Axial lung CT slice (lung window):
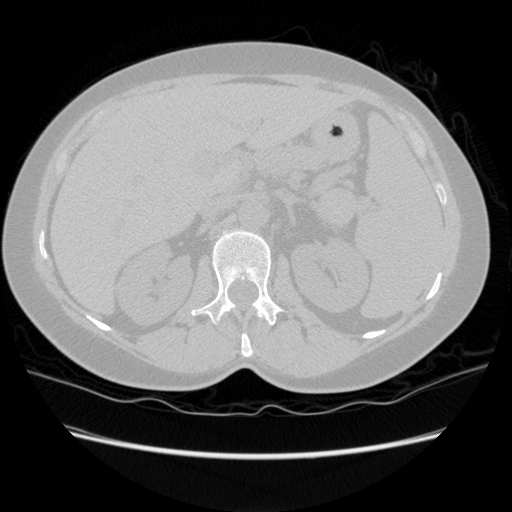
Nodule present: no